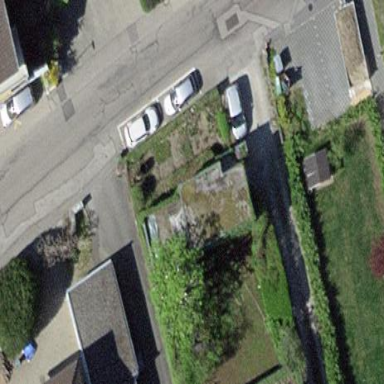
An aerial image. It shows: Garage.